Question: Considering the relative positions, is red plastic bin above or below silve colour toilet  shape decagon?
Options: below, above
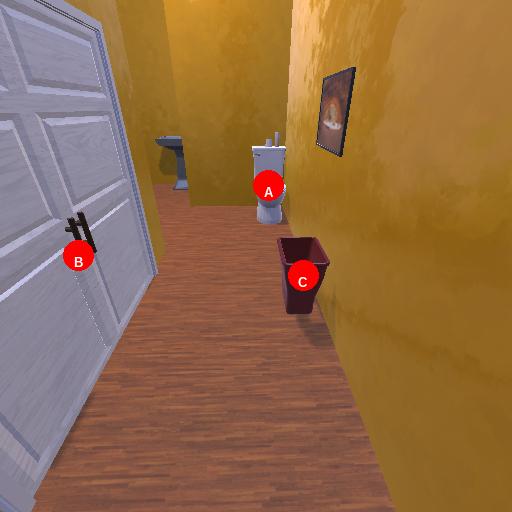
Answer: below